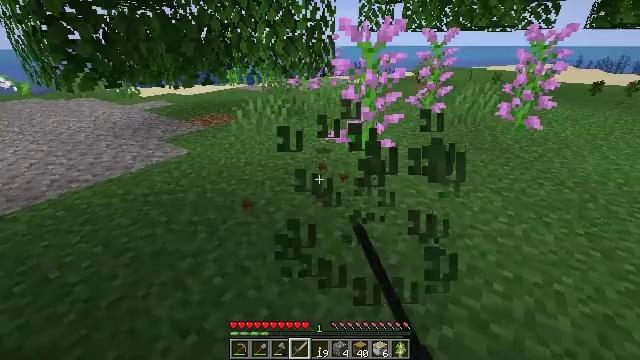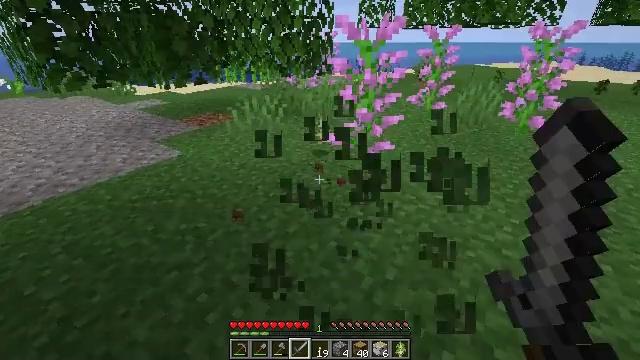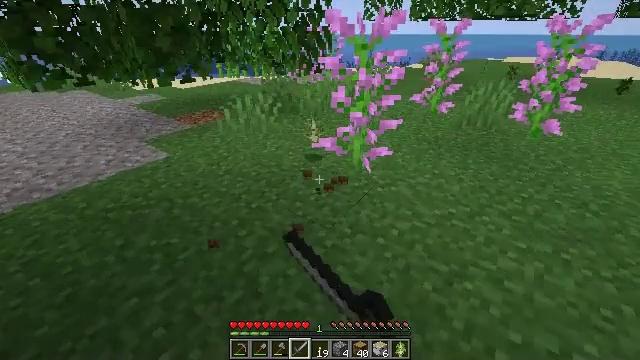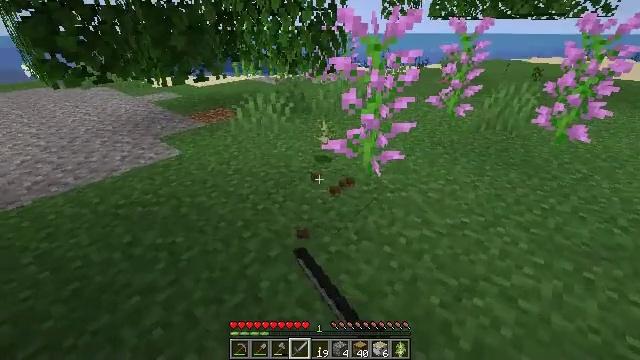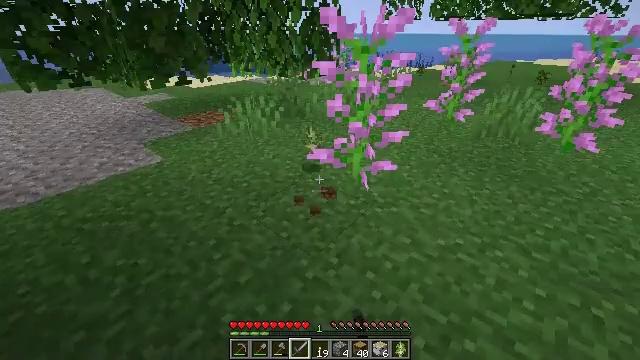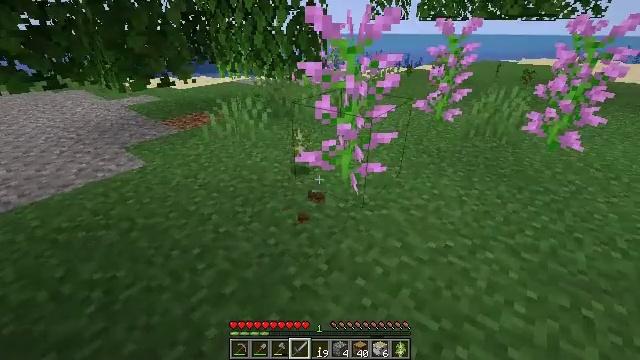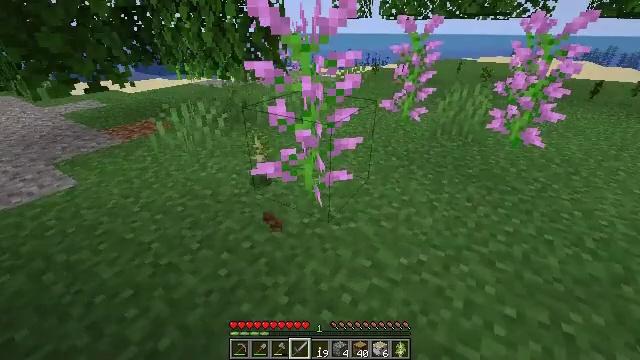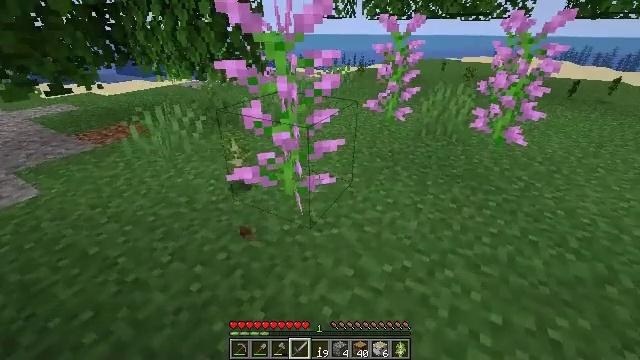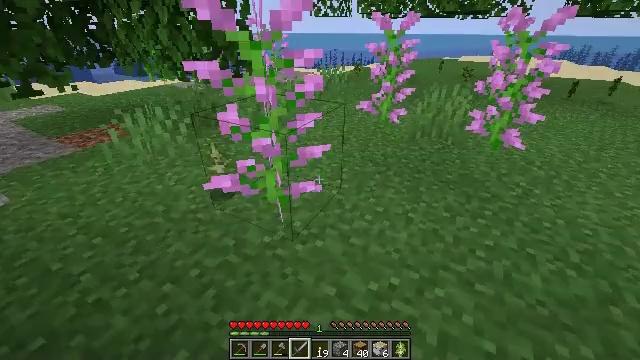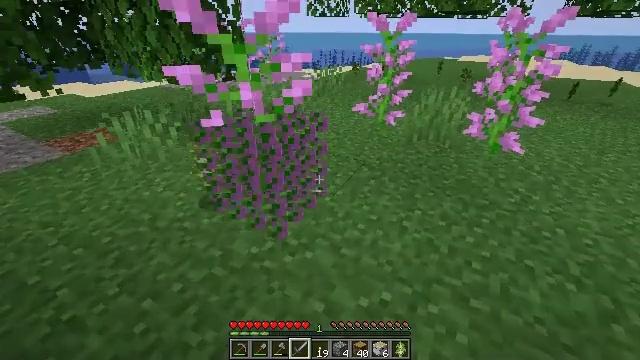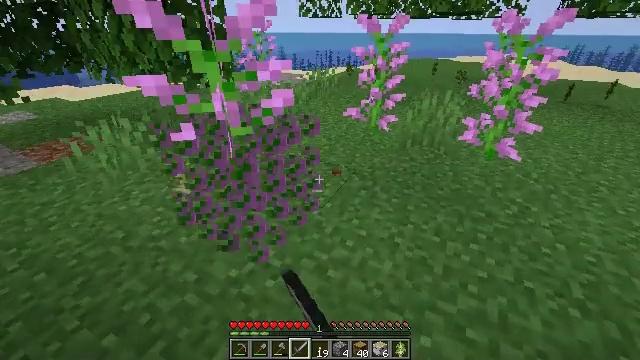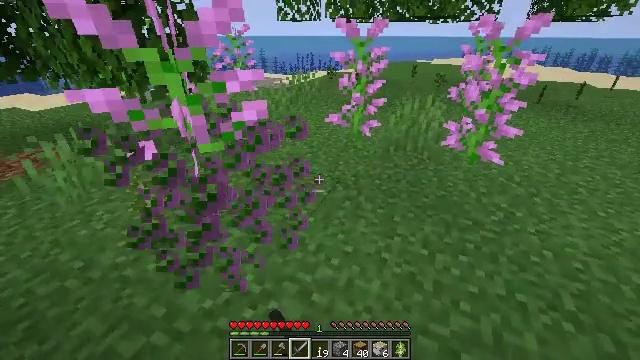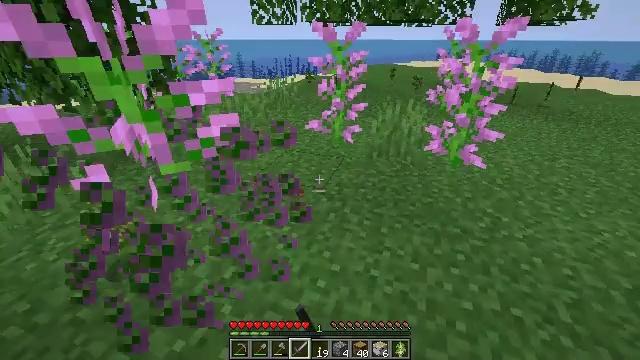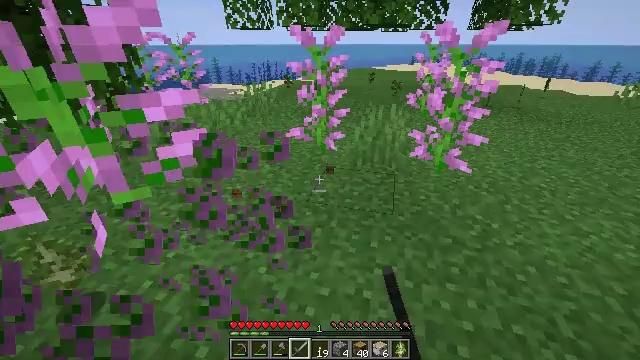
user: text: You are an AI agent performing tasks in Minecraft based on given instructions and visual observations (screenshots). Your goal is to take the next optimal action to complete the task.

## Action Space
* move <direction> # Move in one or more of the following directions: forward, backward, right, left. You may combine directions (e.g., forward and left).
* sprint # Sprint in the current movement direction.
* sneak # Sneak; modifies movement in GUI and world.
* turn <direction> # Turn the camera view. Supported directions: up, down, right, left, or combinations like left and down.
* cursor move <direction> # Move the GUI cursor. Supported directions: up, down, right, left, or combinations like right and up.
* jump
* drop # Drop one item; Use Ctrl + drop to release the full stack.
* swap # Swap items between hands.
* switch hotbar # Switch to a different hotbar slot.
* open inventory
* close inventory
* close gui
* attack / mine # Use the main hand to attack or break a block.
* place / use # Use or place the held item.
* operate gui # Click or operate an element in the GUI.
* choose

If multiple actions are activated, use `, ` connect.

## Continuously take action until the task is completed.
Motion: motion action
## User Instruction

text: Pick up the lilac.
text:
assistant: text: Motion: move forward and move right, attack / mine
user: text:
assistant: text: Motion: move forward and move right, turn left and down, attack / mine
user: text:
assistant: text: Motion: move forward and move right, turn left
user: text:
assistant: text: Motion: move forward
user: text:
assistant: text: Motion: move forward, turn right
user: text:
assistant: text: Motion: move forward and move right, turn right
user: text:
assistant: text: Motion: move forward and move right, turn right
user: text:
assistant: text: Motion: move forward and move right
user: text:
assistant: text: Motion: move forward and move right, attack / mine
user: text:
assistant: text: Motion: move forward, attack / mine
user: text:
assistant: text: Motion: move forward, turn right, attack / mine
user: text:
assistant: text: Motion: move forward, turn right, attack / mine
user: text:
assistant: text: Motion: move forward, turn right, attack / mine
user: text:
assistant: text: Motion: attack / mine